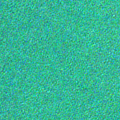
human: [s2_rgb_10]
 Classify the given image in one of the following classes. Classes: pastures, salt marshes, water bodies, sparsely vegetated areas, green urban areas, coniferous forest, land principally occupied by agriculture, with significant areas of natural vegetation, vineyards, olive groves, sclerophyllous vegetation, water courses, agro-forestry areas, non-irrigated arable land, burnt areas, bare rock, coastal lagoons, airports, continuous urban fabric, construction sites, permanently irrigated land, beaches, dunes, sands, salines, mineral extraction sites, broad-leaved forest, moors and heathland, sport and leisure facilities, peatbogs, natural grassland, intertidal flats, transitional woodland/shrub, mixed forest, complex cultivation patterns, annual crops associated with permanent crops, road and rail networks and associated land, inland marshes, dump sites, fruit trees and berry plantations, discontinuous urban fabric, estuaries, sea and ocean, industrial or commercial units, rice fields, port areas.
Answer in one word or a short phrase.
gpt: sea and ocean